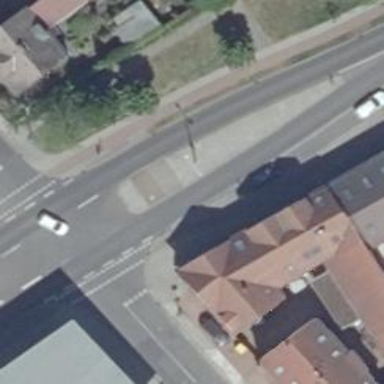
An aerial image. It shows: Uncontrolled crossing with traffic island.